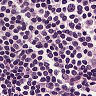
Metastatic tissue present: no